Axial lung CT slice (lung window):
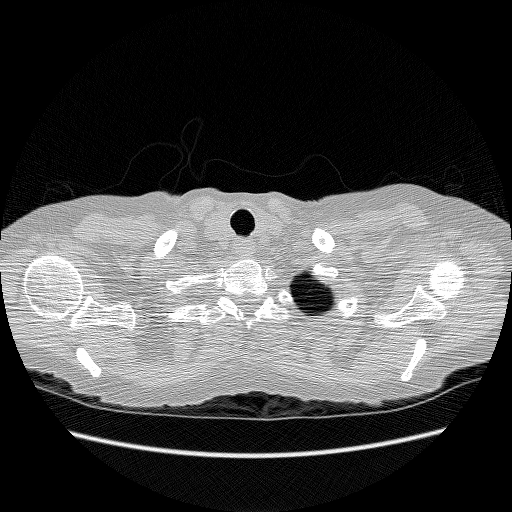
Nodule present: no